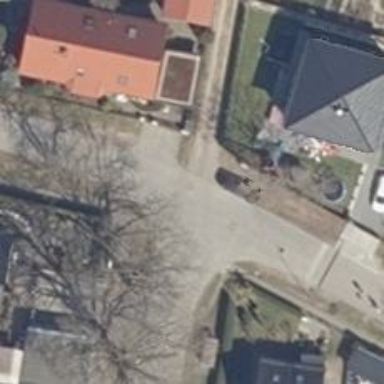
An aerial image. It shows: Traffic calming hump on the road.